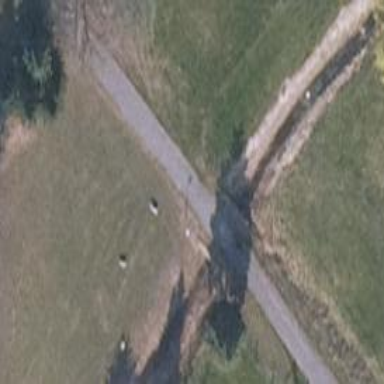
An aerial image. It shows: Residential road with asphalt surface that includes bridge.